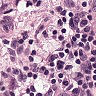
Metastatic tissue present: yes